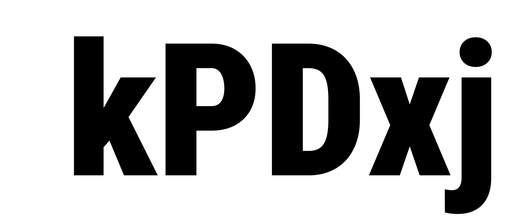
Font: Roboto_Condensed_Black